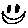
Label: smiley face